Question: I am trying to understand this program but can't get my head around it. Could anyone suggest where i'm going wrong?
'''
def mult(a, b):
if b == 0:
return 0
rest = mult(a, b - 1)
value = a + rest
return value
print("3 * 2 = ", mult(3, 2))
'''
In the above Python Script,
- - - - - - - - -
I followed your comments and put this together to make it easier to follow

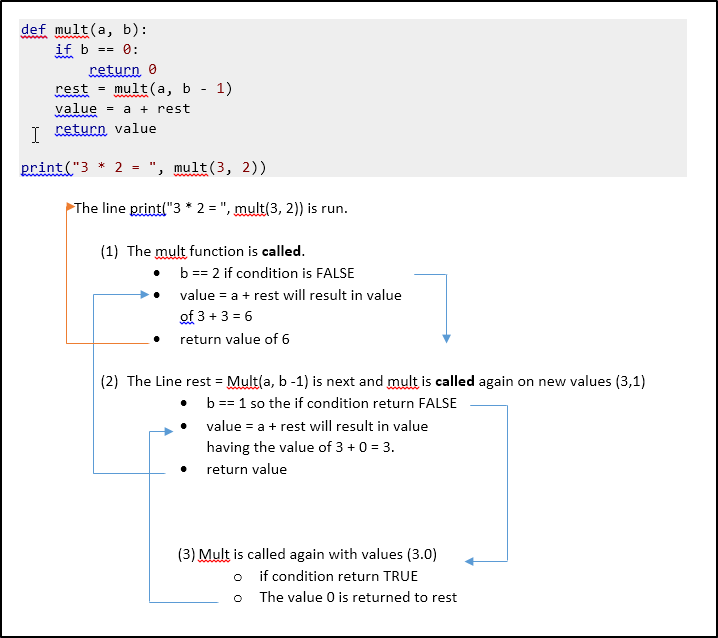
Answer: The problem in your understanding lies with where the call to 'mult(3, 0)' returns . That call does not return to the line 'print...', it returns to the line 'rest = mult(a, b-1)'. So then 'value = a + rest' will result in 'value' having the value of 3 + 0 = 3. Then the 'return value' line will return to 'rest = mult(a, b-1)' again. When it hits 'return value' again, that is when it will return to the print statement.